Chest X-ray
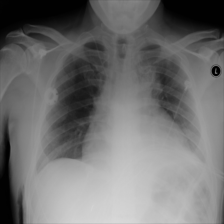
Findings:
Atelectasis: positive
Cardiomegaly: negative
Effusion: negative
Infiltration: negative
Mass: negative
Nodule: negative
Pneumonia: negative
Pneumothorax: negative
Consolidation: negative
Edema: negative
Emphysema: negative
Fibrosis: negative
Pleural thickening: negative
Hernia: negative